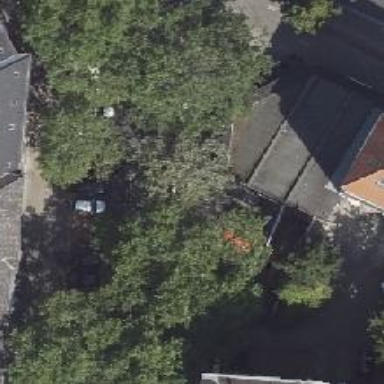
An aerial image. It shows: Deciduous tree with broadleaved leaves.